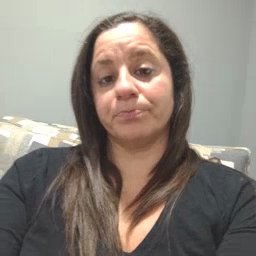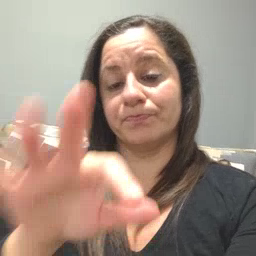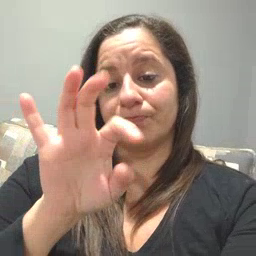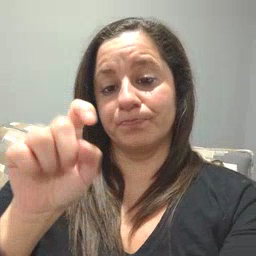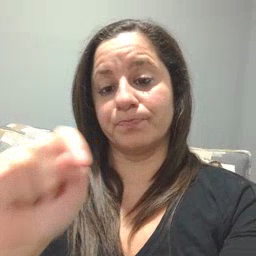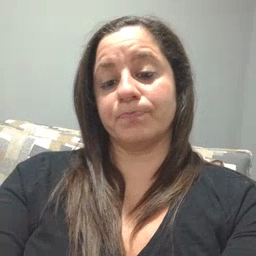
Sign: feet